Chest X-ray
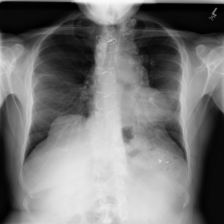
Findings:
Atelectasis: negative
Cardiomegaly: negative
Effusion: negative
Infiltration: negative
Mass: negative
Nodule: negative
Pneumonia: negative
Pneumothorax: negative
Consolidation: negative
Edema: negative
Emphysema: negative
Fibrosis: negative
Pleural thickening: negative
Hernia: negative